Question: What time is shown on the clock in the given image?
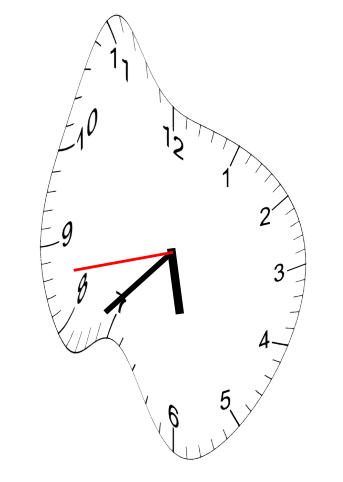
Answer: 05:37:43